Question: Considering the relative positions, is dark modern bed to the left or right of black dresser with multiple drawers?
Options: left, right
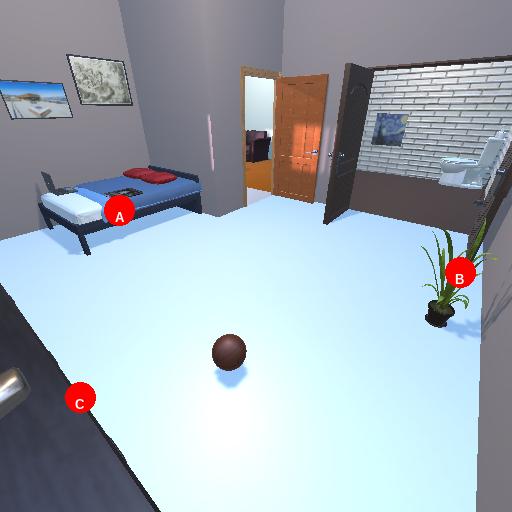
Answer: left